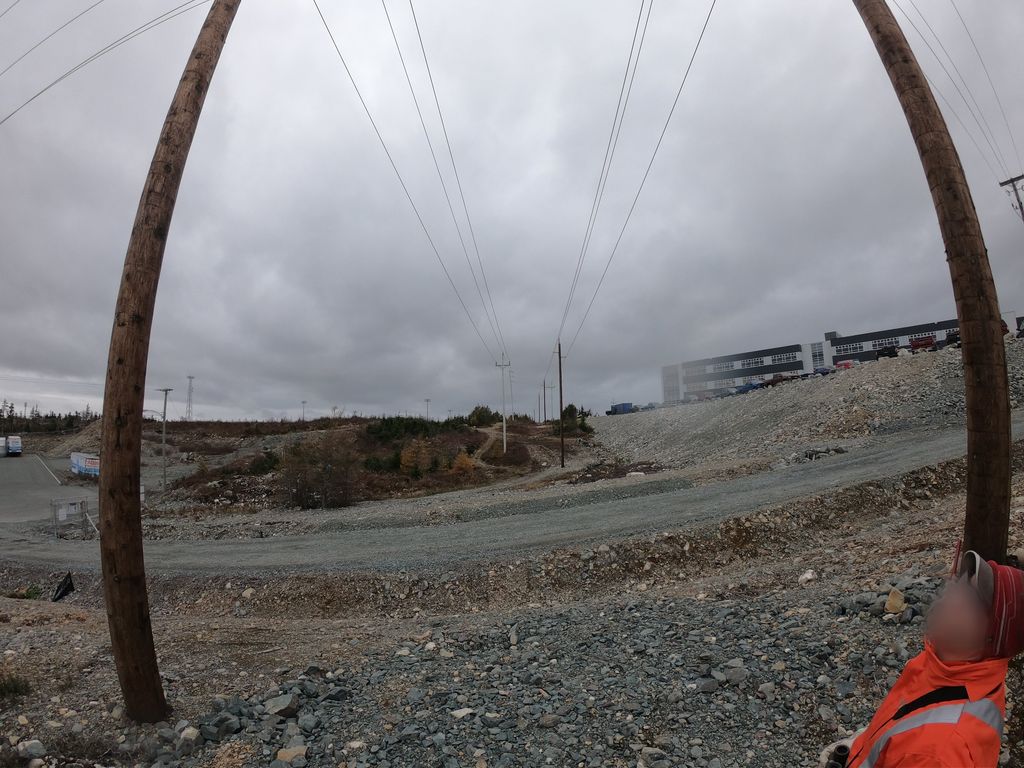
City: st_johns